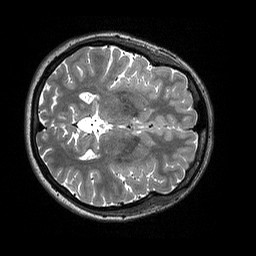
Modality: T2w
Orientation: axial
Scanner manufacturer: siemens
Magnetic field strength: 3 T
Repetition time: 2.5 s
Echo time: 0.441 s